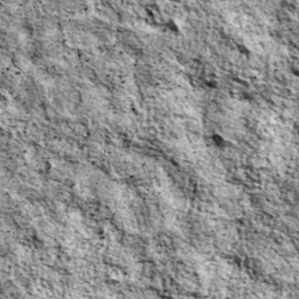
Label: non_frost